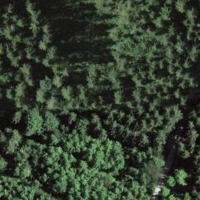
EUNIS habitat code: 44
Species observed at this site:
Lathyrus vernus
Fragaria vesca